Field crop: tomato
Growth stage: 1
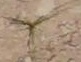
Species: cyperus